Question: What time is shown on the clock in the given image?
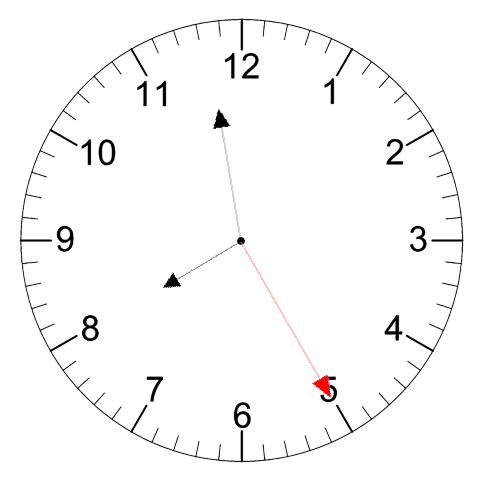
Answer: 07:58:25